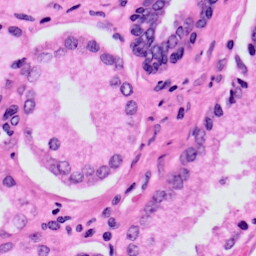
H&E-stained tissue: Prostate